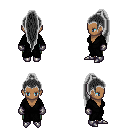
a pixel art fantasy rpg character, female body template, human, dark skin, gray robe, teal pants, gray extra-long topknot hairstyle, metal gloves, metal boots, four views (front, back, left, right), 2x2 character sprite sheet, small pixel art, hard edges, no anti-aliasing